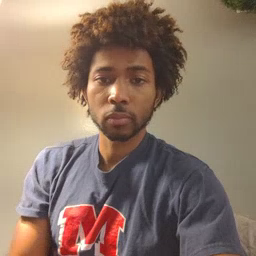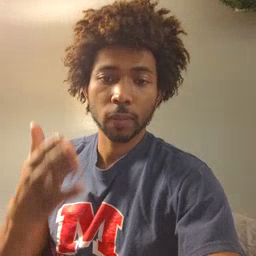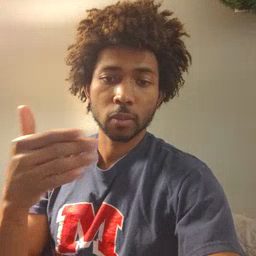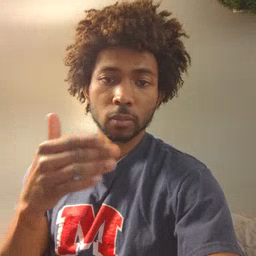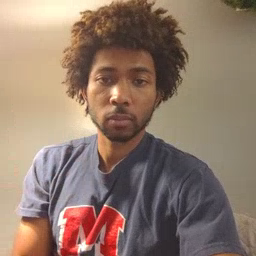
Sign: flag